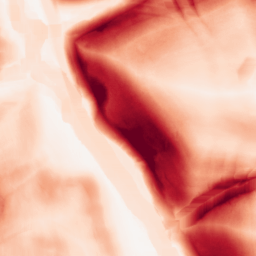
Category: morphological
Decomposition family: morphological_square
Decomposition parameters: operation: gradient
size: 15
Upsampling method: quadratic
Upsampling parameters: scale: 2
Upsampling scale: 2